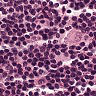
Metastatic tissue present: no